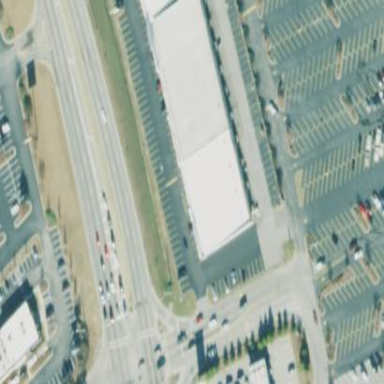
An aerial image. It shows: Commercial building.